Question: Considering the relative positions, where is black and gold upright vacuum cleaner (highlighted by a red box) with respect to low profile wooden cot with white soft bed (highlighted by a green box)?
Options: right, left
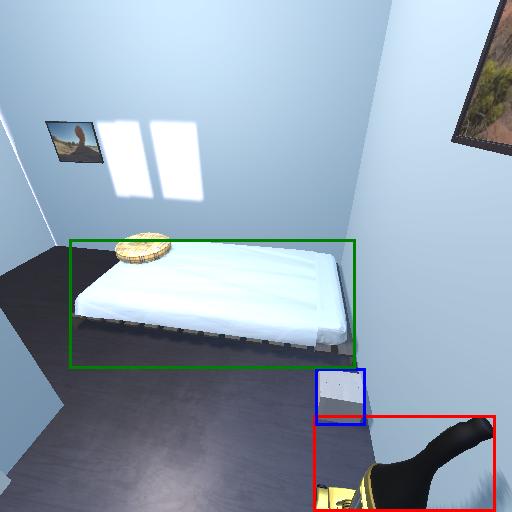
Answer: right